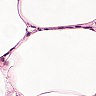
Metastatic tissue present: no